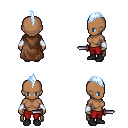
a pixel art fantasy rpg character, female body template, human, dark skin, brown cape, red pants, white cyan mohawk hairstyle, white cloth bracers, black shoes, dagger, four views (front, back, left, right), 2x2 character sprite sheet, small pixel art, hard edges, no anti-aliasing